Interaction volume radius: 5 \u00c5
Interaction volume height: 30 \u00c5
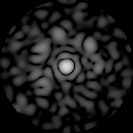
Disorder parameter: 0.8075